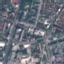
Land use / land cover class: Industrial